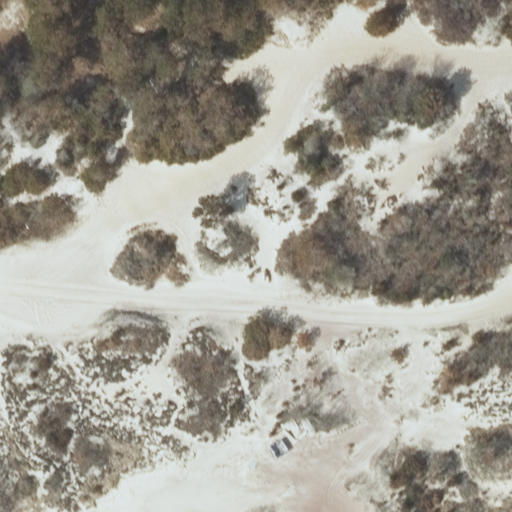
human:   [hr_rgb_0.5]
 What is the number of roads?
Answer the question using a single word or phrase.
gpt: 1

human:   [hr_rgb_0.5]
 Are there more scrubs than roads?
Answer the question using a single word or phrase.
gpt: no

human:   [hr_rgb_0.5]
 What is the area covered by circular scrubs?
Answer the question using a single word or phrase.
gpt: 0m2

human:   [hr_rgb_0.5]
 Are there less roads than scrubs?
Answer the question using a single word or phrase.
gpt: no

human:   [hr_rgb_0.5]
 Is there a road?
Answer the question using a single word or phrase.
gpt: yes

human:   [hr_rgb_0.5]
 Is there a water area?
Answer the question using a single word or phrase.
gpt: no

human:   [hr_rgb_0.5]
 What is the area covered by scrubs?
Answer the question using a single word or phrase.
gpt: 10576m2

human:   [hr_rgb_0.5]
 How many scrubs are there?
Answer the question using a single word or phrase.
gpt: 1

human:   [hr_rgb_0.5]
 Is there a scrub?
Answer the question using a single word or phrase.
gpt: yes

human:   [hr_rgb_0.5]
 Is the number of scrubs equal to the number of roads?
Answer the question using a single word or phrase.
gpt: yes

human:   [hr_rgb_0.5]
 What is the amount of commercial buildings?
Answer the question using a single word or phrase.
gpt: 0

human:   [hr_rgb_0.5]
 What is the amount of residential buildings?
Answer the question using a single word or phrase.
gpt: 0

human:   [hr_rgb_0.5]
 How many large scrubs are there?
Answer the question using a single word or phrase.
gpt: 1

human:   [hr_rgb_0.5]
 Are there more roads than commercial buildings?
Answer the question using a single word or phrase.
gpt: yes

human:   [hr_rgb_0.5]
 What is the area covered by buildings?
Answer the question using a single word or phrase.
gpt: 0m2

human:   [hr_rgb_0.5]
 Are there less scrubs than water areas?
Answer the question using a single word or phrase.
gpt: no

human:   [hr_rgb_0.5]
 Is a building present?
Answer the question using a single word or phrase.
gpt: no

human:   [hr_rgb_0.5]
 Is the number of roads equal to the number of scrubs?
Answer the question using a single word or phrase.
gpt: yes

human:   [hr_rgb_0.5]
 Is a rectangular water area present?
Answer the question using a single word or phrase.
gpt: no

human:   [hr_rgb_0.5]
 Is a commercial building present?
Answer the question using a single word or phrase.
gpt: no

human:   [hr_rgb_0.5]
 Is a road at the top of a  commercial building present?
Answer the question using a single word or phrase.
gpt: no

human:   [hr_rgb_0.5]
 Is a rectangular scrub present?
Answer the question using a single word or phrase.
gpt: yes

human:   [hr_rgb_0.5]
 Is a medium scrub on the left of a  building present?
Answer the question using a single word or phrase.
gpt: no

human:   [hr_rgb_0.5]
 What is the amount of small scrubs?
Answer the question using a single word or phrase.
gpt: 0

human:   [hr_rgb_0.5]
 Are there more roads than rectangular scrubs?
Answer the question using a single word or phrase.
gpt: no

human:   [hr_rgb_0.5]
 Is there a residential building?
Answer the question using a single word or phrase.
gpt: no

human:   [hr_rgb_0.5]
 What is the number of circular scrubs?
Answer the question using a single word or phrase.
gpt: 0

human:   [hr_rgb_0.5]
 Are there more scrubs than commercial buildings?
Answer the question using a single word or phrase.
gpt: yes

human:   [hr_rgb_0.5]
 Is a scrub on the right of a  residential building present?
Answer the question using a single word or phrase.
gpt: no

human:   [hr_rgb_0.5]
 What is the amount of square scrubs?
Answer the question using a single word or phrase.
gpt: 0

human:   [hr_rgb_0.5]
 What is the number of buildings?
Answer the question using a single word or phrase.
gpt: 0

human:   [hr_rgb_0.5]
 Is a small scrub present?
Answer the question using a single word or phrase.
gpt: no

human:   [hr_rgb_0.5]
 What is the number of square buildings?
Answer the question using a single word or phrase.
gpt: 0

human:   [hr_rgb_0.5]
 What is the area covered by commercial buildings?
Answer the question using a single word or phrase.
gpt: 0m2

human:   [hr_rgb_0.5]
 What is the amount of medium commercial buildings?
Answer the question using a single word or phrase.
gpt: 0

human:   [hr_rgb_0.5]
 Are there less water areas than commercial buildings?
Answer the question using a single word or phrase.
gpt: no

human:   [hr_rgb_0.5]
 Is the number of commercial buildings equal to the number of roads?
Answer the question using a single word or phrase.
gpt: no

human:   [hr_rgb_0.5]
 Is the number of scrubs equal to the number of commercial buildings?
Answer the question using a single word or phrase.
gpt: no

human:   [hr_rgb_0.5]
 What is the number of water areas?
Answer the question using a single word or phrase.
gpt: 0

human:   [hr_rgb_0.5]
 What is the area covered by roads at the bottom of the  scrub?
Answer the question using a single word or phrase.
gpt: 0m2

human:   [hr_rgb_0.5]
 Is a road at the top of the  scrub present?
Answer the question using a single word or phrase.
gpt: no

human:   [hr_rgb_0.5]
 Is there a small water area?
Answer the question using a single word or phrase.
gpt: no

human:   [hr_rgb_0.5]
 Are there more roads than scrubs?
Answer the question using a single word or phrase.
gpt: no

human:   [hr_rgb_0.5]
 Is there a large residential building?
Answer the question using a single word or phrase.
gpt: no

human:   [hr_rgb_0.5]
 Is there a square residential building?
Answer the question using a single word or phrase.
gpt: no

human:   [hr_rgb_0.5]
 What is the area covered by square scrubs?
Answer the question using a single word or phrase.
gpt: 0m2

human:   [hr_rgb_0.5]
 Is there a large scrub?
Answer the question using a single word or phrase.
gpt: yes

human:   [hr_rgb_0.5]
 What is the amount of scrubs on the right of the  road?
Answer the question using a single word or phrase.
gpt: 0

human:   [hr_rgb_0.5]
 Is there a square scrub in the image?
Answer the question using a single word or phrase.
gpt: no

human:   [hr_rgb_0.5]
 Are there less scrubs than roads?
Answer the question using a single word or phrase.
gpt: no

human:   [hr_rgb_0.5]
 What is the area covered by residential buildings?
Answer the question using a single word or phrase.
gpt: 0m2

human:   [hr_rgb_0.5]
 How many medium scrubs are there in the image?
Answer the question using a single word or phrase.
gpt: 0

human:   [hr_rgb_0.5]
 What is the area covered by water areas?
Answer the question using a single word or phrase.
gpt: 0m2

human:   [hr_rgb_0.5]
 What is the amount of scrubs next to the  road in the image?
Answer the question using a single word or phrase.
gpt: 1

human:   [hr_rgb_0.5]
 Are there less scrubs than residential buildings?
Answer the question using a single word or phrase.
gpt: no

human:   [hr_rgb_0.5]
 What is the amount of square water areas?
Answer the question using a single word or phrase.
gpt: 0

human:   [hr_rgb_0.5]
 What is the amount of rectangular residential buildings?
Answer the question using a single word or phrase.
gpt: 0

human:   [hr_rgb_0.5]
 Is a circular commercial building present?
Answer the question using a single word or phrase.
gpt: no

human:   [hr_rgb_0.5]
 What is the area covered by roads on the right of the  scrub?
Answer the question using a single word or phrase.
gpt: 0m2

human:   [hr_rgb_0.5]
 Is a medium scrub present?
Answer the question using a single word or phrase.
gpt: no

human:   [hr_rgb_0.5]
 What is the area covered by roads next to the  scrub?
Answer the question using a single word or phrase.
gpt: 0m2

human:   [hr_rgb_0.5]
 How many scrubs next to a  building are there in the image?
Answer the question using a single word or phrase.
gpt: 0

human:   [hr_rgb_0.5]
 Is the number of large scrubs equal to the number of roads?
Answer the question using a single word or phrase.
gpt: yes

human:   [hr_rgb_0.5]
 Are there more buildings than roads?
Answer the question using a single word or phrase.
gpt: no